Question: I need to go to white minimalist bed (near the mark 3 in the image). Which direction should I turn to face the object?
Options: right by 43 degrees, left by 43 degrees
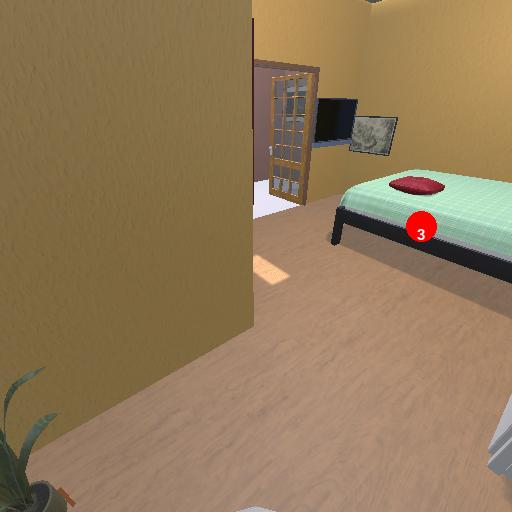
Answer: right by 43 degrees